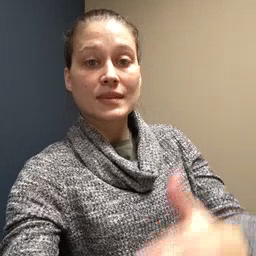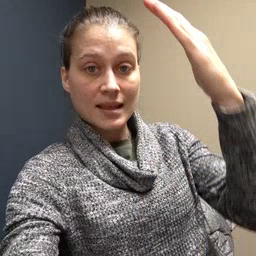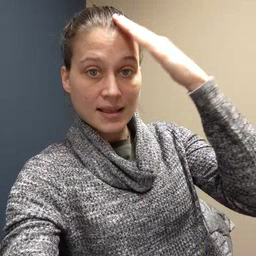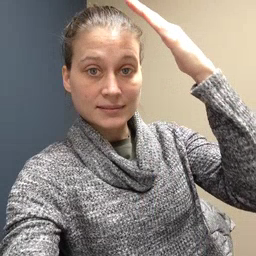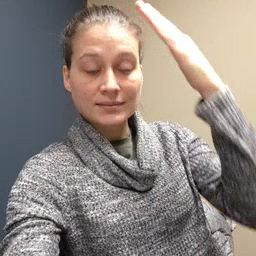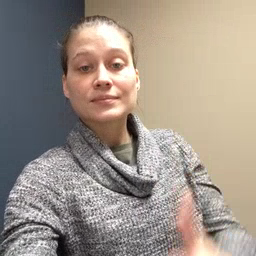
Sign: hat